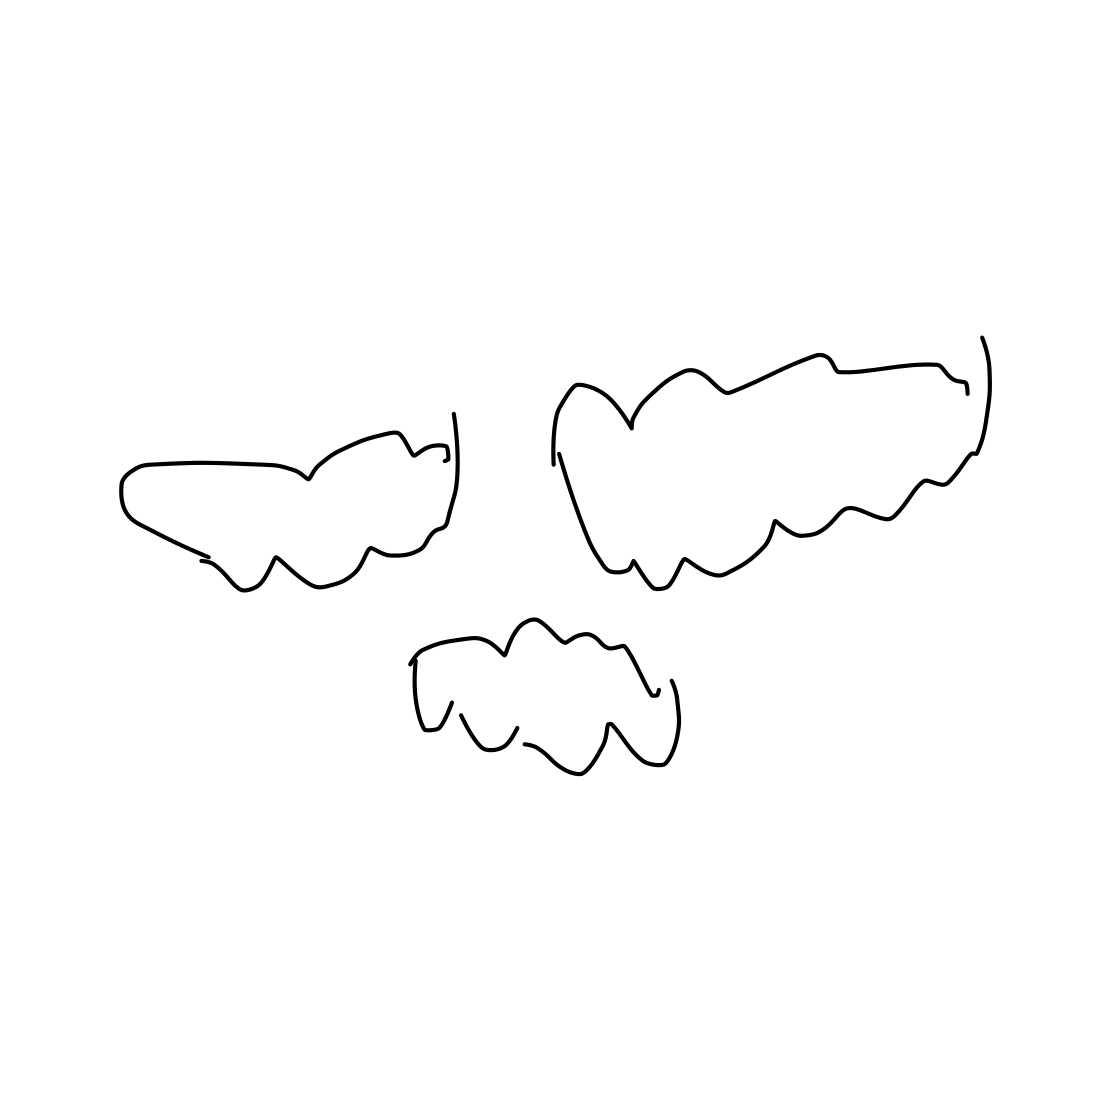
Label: cloud